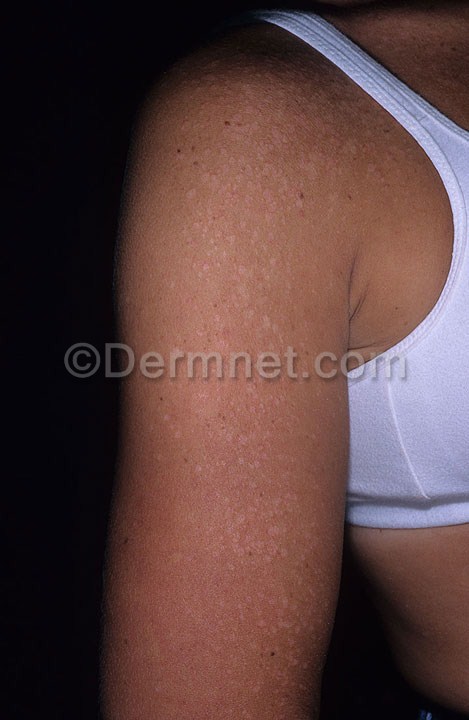
Disease: Tinea Ringworm Candidiasis and other Fungal Infections